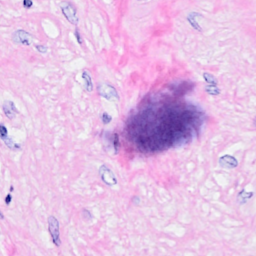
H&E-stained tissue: Breast